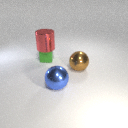
large brown metal sphere to the right of small green rubber cube